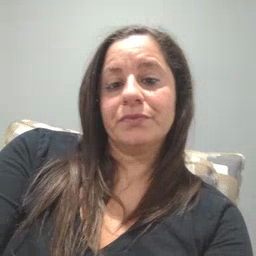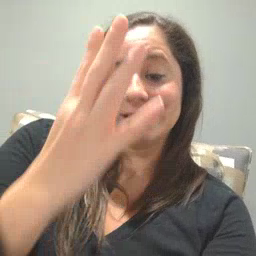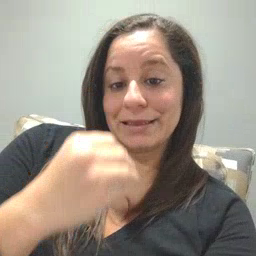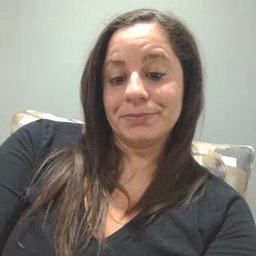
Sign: sleep